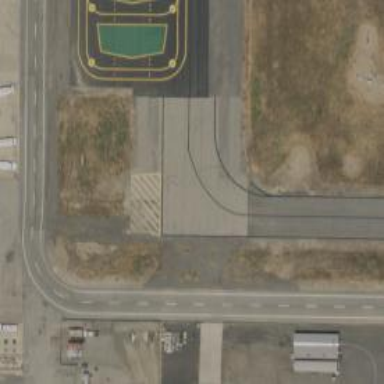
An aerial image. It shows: Image of taxiway at airport.